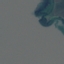
Label: SeaLake